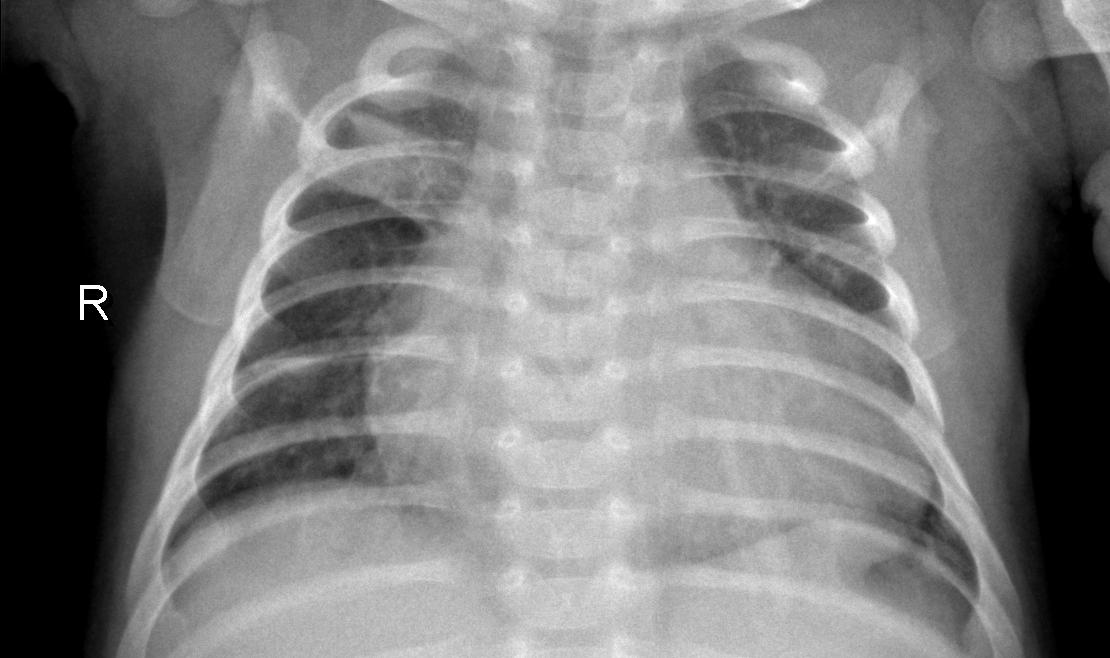
Diagnosis: PNEUMONIA